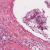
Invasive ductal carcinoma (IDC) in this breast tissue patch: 1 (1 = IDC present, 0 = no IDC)